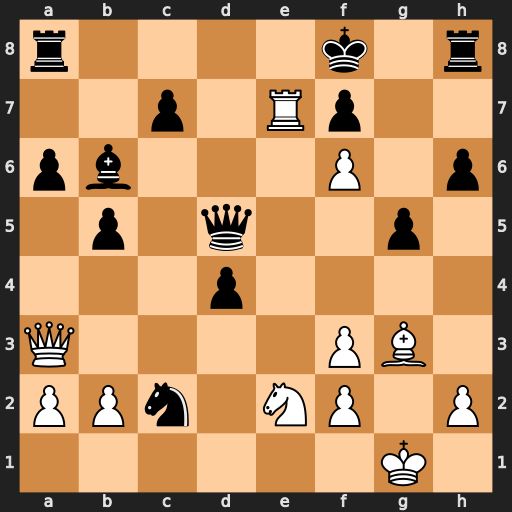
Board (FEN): r4k1r/2p1Rp2/pb3P1p/1p1q2p1/3p4/Q4PB1/PPn1NP1P/6K1
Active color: w
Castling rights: -
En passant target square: -
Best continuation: Re8+ Kxe8 Qe7#